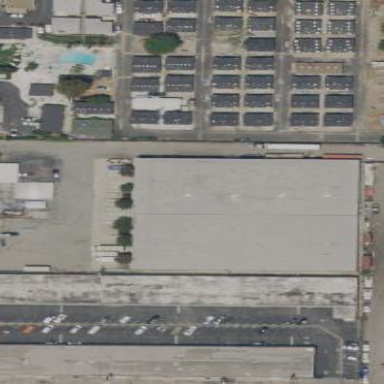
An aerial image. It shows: Factory building.